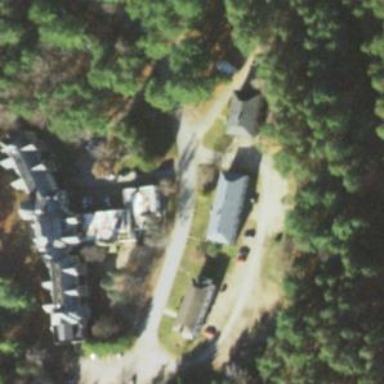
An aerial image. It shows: Nursing home located within hospital building.